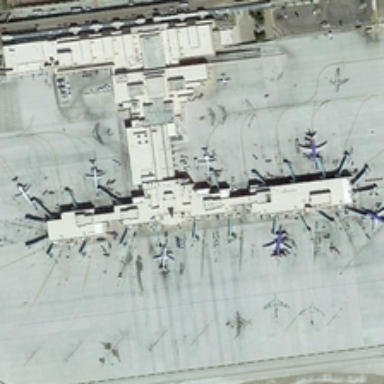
The vast land is a large airport .